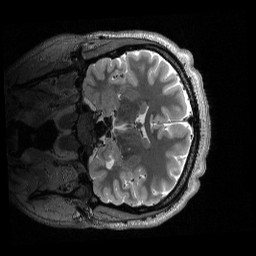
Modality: T2w
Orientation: coronal
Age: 27
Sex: male
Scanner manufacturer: siemens
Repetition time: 3.2 s